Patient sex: F
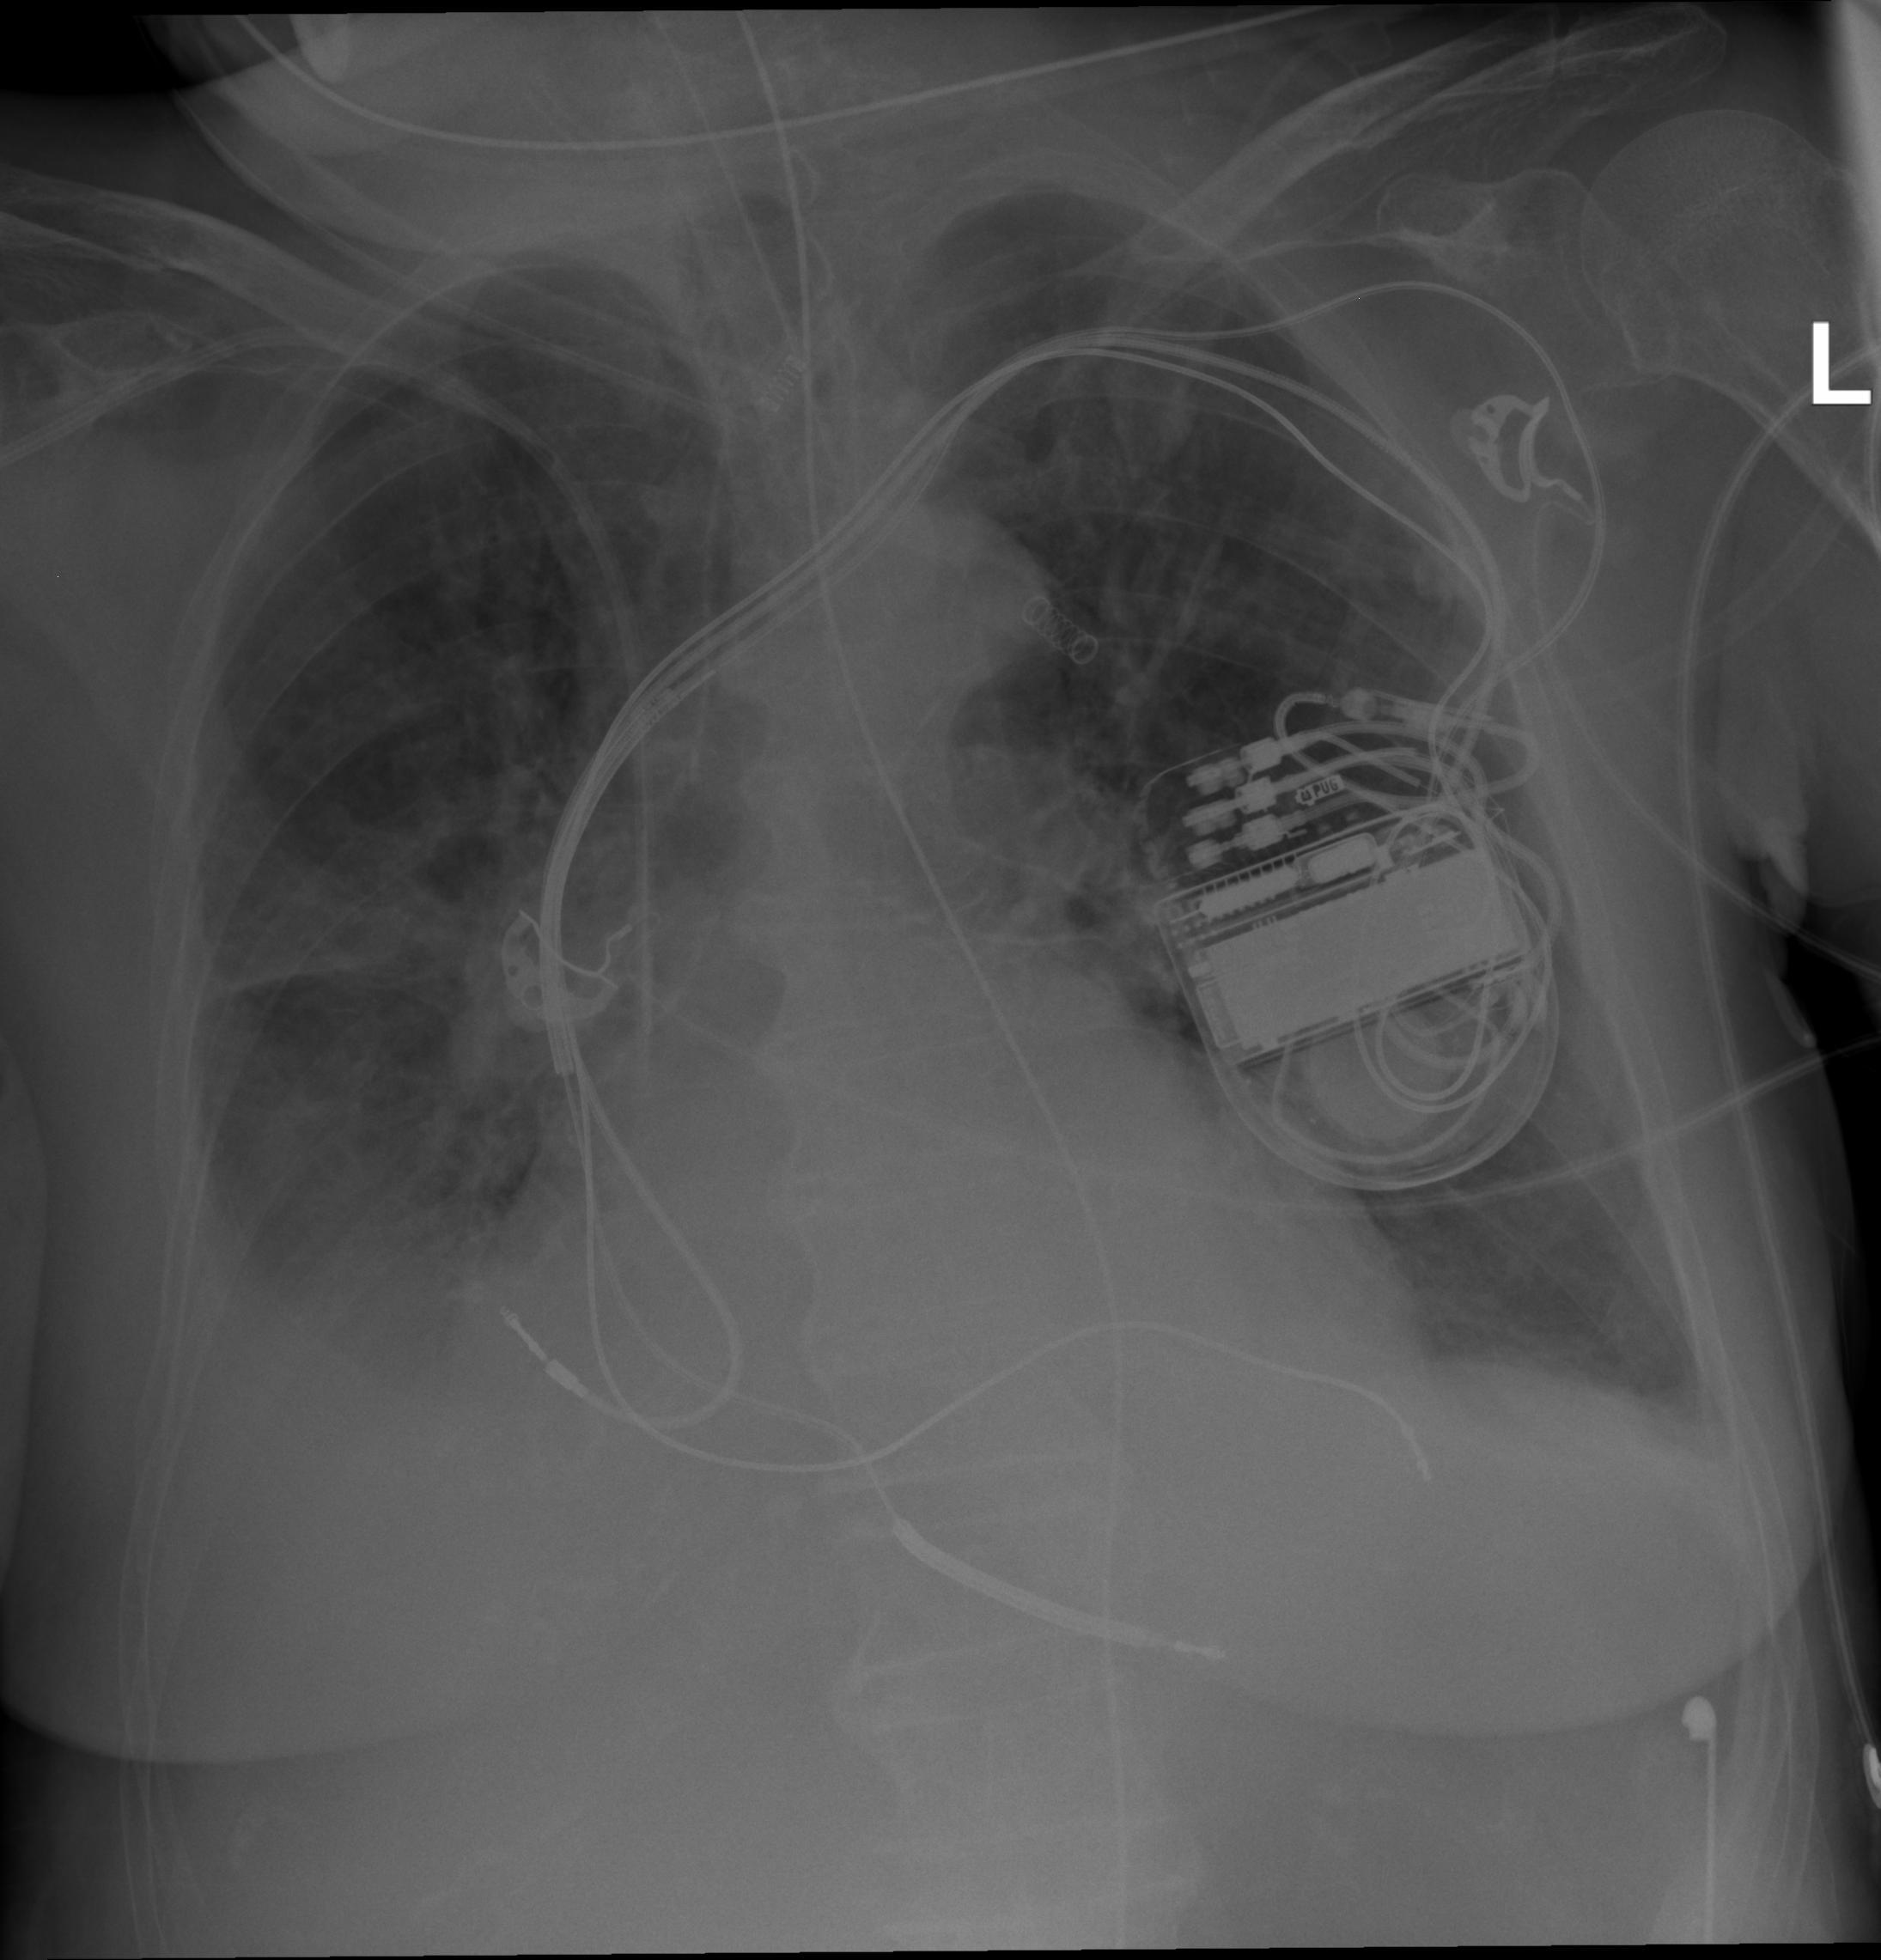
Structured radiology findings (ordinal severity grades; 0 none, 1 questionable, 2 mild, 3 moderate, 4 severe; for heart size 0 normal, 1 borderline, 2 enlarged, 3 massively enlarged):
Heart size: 2
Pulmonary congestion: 0
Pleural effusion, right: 2
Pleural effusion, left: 2
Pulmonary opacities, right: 0
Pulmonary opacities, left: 0
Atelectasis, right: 0
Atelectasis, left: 0